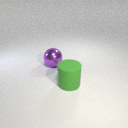
large green rubber cylinder to the right of large purple metal sphere